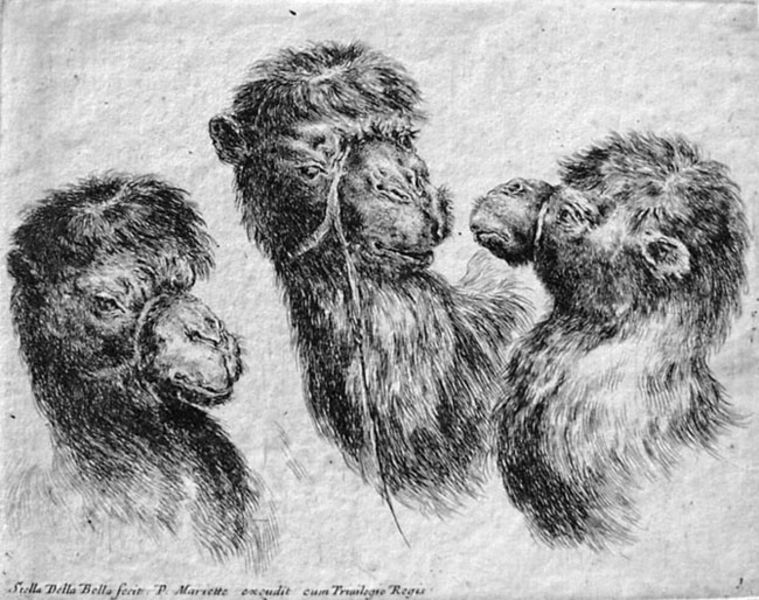
Titel: Verschiedene Tierköpfe (Têtes de différents animaux): Drei Kamelköpfe
Künstler: Stefano della Bella
Standort: Karlsruhe
Institution: Staatliche Kunsthalle Karlsruhe
Schlagwörter: feder, gruppe, kopf, körper, weiß, grau, haar, köpfe, mund, nase, ohr, profil, schwarz, skizze, zeichnung, blick, tier, tiere, augen, band, leinen, pelz, hals, porträt, signatur, auge, haare, schnur, strick, drei, blatt, frontal, ohren, fell, zaumzeug, zügel, schrift, seitlich, papier, italien, unterhaltung, studie, leine, wüste, grafik, graphik, querformat, seile, nasen, inschrift, seitenansicht, tusch, kordel, tusche, buch, orient, links, seil, geschirr, druck, schwarz weiss, schraffur, radierung, stich, text, quer, mäuler, bleistift, entwurf, lustig, mürrisch, stift, untertitel, serie, halbprofil, schnauze, reise, maul, nüstern, halb, florenz, schnurr, halfter, zaum, kopfstudie, orientalismus, tierkopf, struppig, handschrift, beschreibung, büttenpapier, kamel, latein, gestrichelt, tierstudie, schnauzen, albrecht dürer, papyrus, schrfit, kamele, dromedar, lama, physiognomie, dromedare, maulkorb, kamelkopf, kamelköpfe, trampeltiere, 3, lamas, sulla della bella, zaumzeugel, camele, schauen sich an, alpaka, nüstern7, marsette, kamele dromedare porträt, kamelbüste